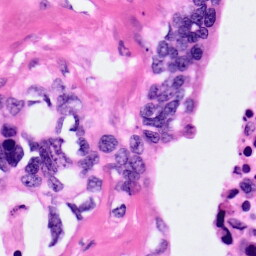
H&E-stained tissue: Pancreatic